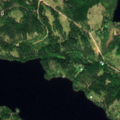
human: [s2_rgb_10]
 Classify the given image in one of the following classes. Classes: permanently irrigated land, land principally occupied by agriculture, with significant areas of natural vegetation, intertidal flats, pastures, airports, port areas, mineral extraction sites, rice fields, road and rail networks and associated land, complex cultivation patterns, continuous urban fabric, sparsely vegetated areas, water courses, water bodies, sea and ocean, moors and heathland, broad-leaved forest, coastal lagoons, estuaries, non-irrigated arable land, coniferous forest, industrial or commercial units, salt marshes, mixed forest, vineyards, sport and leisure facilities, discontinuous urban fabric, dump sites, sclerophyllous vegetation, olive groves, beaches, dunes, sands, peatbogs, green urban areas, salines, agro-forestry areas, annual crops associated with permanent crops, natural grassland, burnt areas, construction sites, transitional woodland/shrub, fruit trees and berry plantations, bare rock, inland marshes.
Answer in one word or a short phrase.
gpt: broad-leaved forest, coniferous forest, mixed forest, water bodies